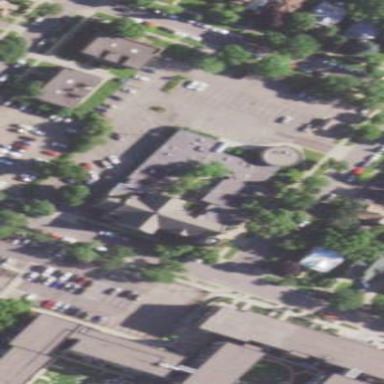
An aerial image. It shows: Building serving as place of worship.